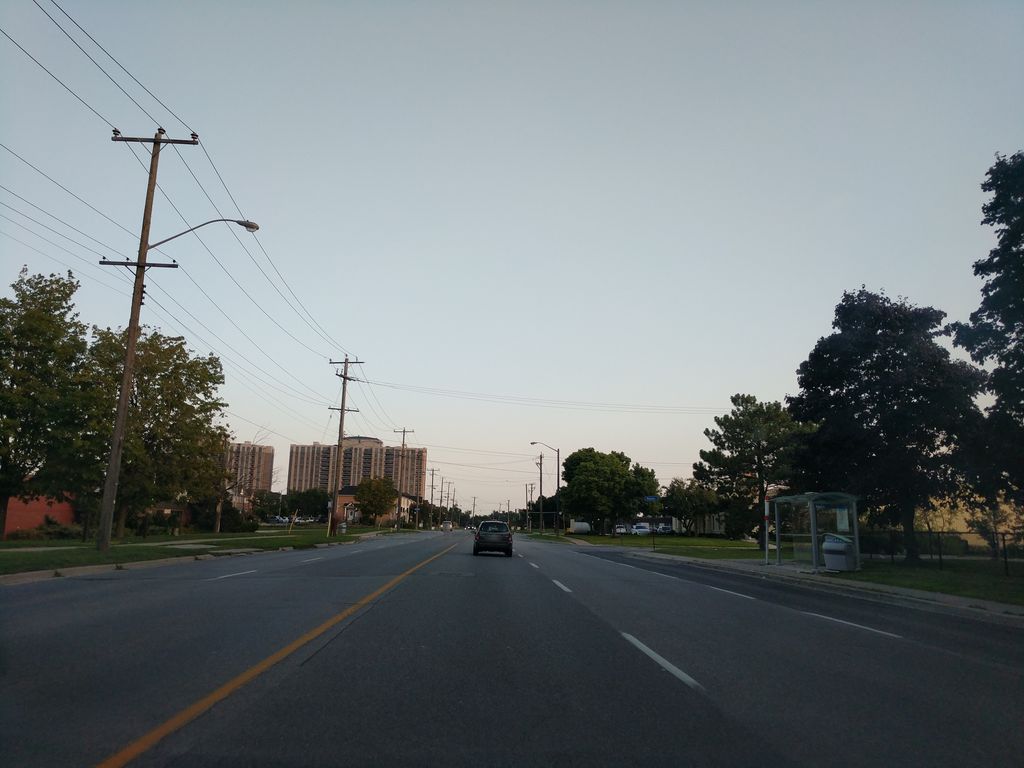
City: toronto